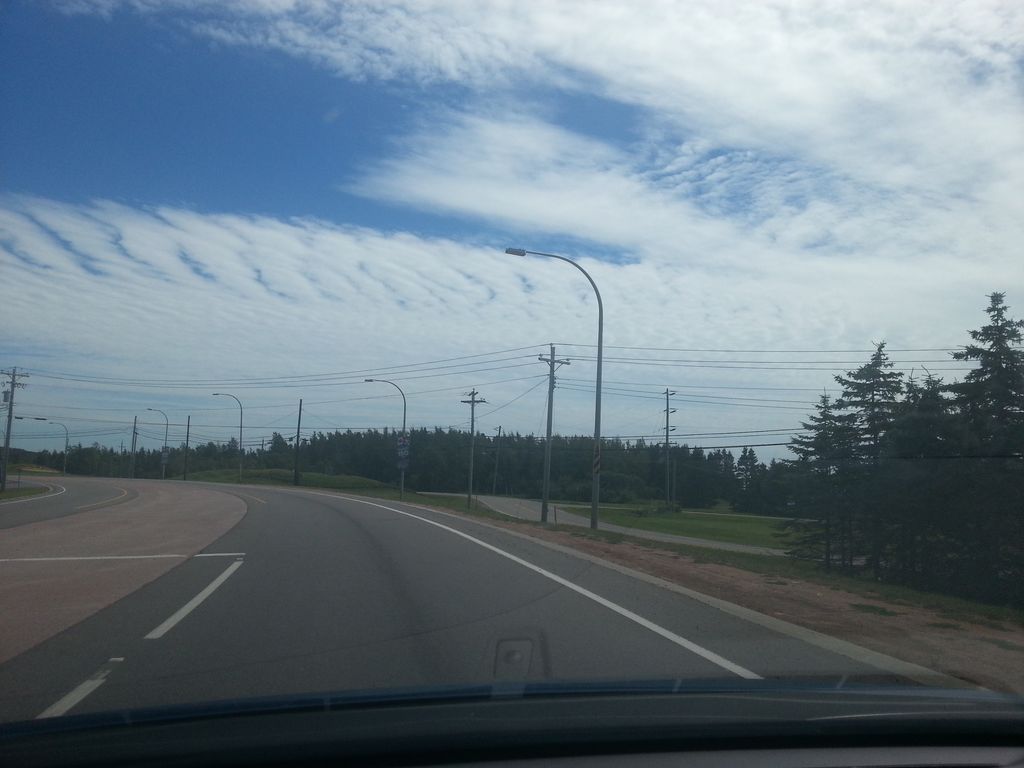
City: charlottetown